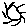
Label: sun